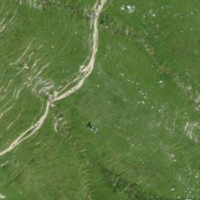
EUNIS habitat code: 26
Species observed at this site:
Dactylorhiza viridis